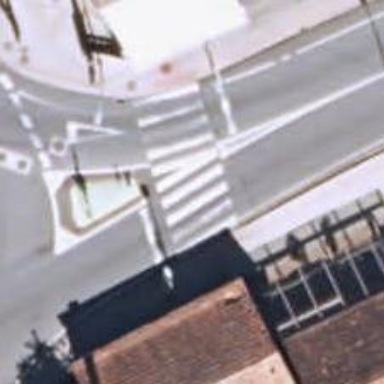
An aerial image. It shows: Uncontrolled crossing on the road.